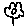
Label: flower